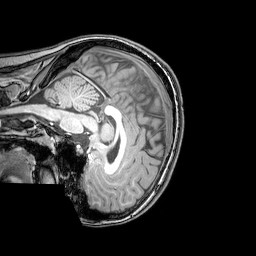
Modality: T1w
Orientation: sagittal
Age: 22
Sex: female
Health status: healthy
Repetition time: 0.081 s
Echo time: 0.037 s